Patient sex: F
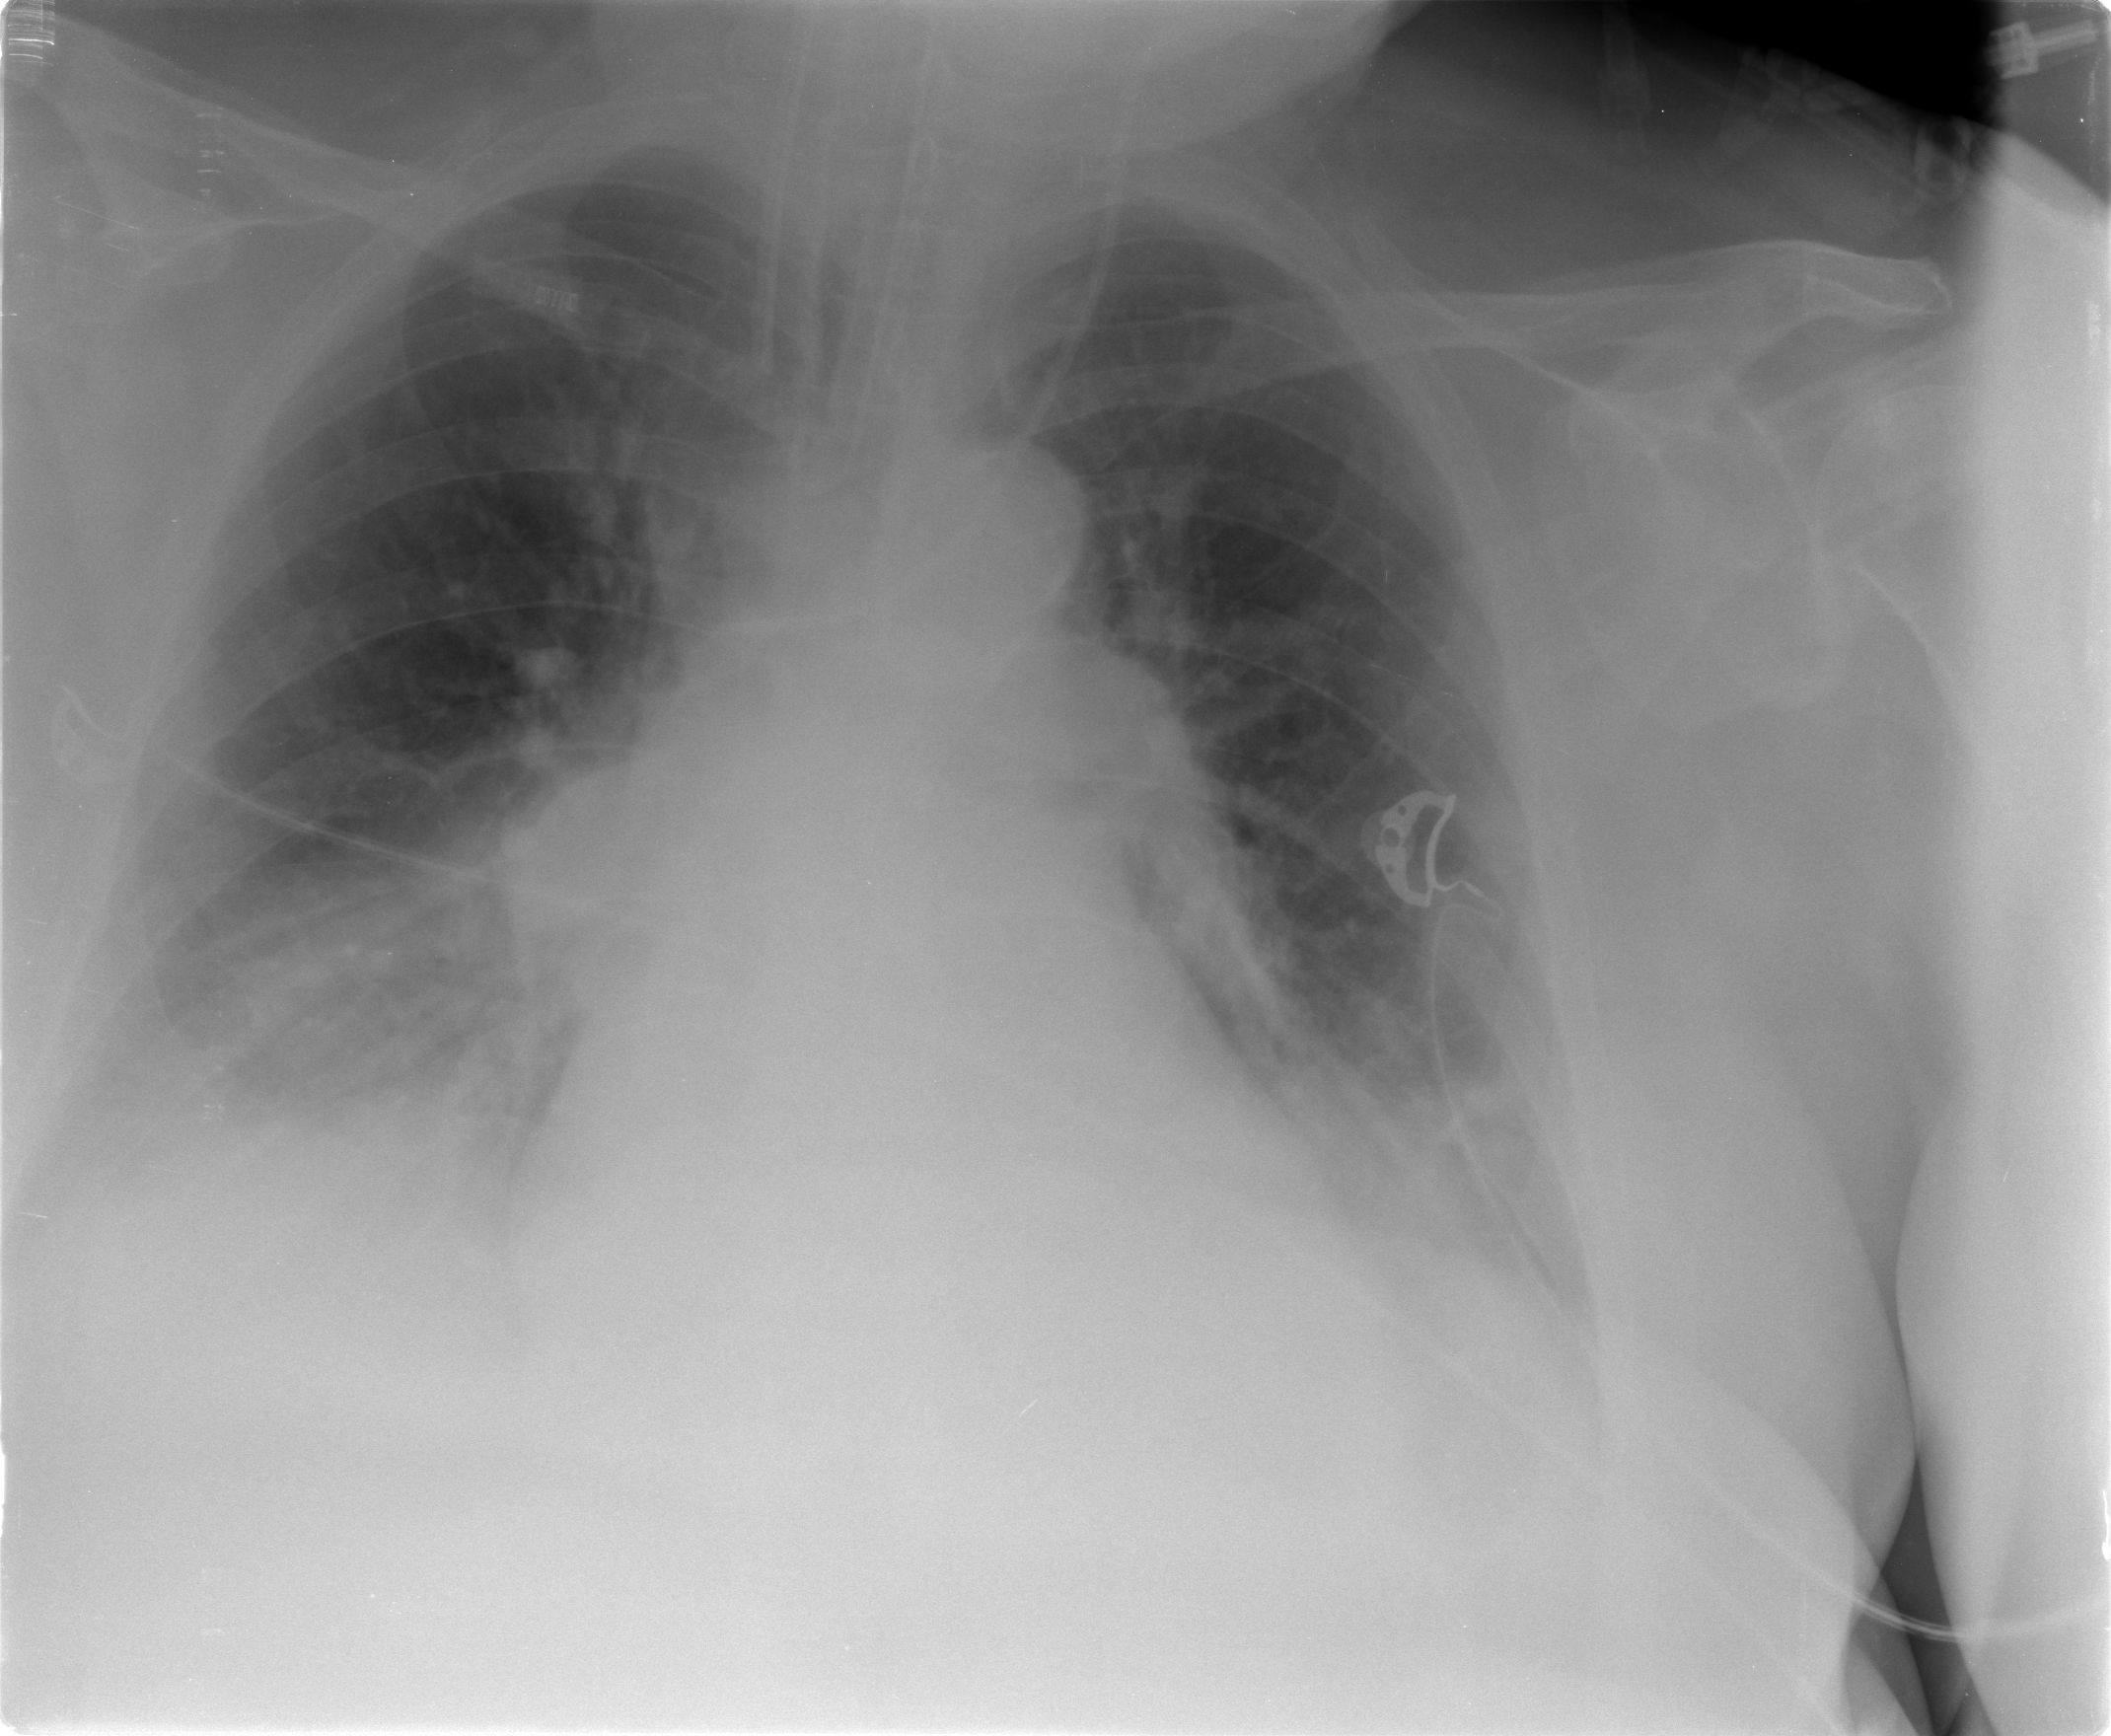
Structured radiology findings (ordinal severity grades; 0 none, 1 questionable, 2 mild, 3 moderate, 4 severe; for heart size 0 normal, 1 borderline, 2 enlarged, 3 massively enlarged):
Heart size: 2
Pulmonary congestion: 2
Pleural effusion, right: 2
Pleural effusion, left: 2
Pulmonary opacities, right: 2
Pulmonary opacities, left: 0
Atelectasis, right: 2
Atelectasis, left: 2